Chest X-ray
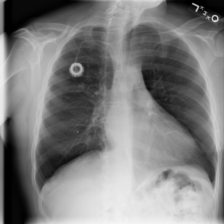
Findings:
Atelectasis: negative
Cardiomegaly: negative
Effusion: negative
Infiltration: negative
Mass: negative
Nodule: negative
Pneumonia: negative
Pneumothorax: negative
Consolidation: negative
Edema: negative
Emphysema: negative
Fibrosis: negative
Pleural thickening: negative
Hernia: negative